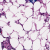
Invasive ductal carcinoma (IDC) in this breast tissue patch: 0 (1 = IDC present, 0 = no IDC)